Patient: sex F, age 52
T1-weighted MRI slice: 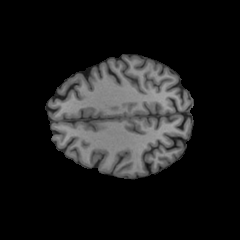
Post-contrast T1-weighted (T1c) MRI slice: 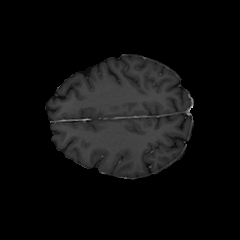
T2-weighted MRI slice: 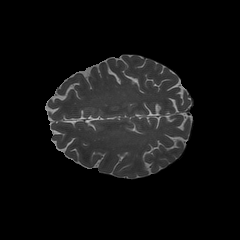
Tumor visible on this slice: no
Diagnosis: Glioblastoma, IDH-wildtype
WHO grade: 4